Question: The app has 3 Imageviews and 1 Button in the same activity, by clicking the button, 3 images will be randomly generated from a pool of images (say 100 images in total) and displayed on the Imageviews.
the user clicks one of the Imageviews and a new dialog pops up and showing the clicked image again with some texts.
Problem: I know I can store the result/tag when the imageviews have been setup, but I need to run an if loop in order to set the image in dialog. So is there any way I can get the clicked image resource then I can use it directly in the dialog? In other word, I want to do like this:
'img1.setImageResource(R.drawable.(img2.getDrawableID()))'

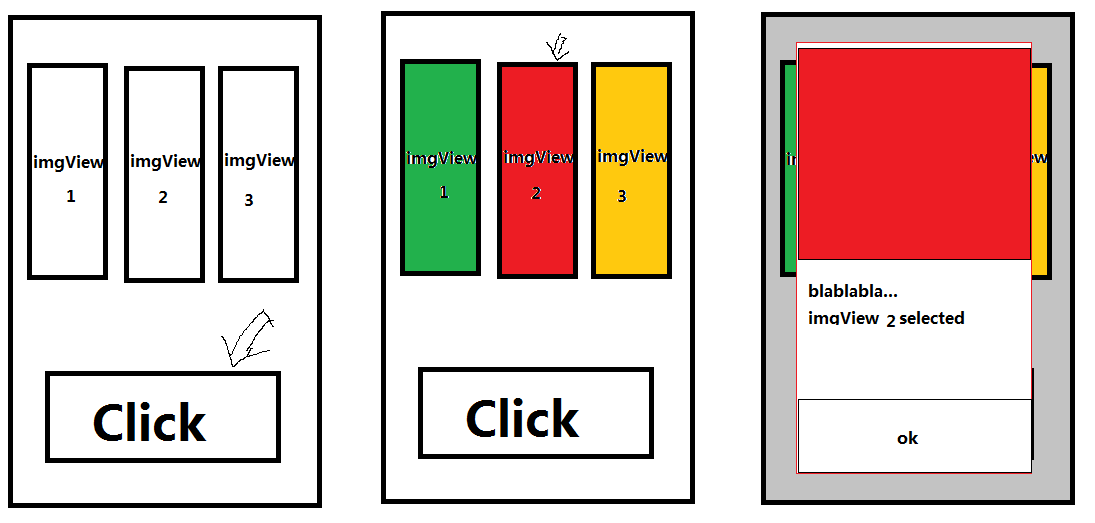
Answer: here you go
'''
ImageView imageView1 = (ImageView)findViewById(R.id.imageView1);
ImageView imageView2 = (ImageView)findViewById(R.id.imageView2);
imageView2.setImageDrawable(imageView1.getDrawable());
'''